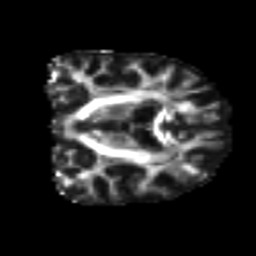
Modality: FA
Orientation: coronal
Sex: female
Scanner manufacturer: ge
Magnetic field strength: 3 T
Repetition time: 7 s
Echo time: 0.08 s